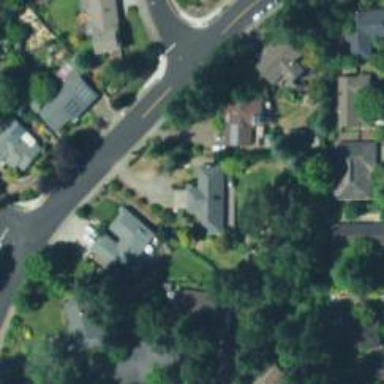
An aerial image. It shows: Single-family residential area.